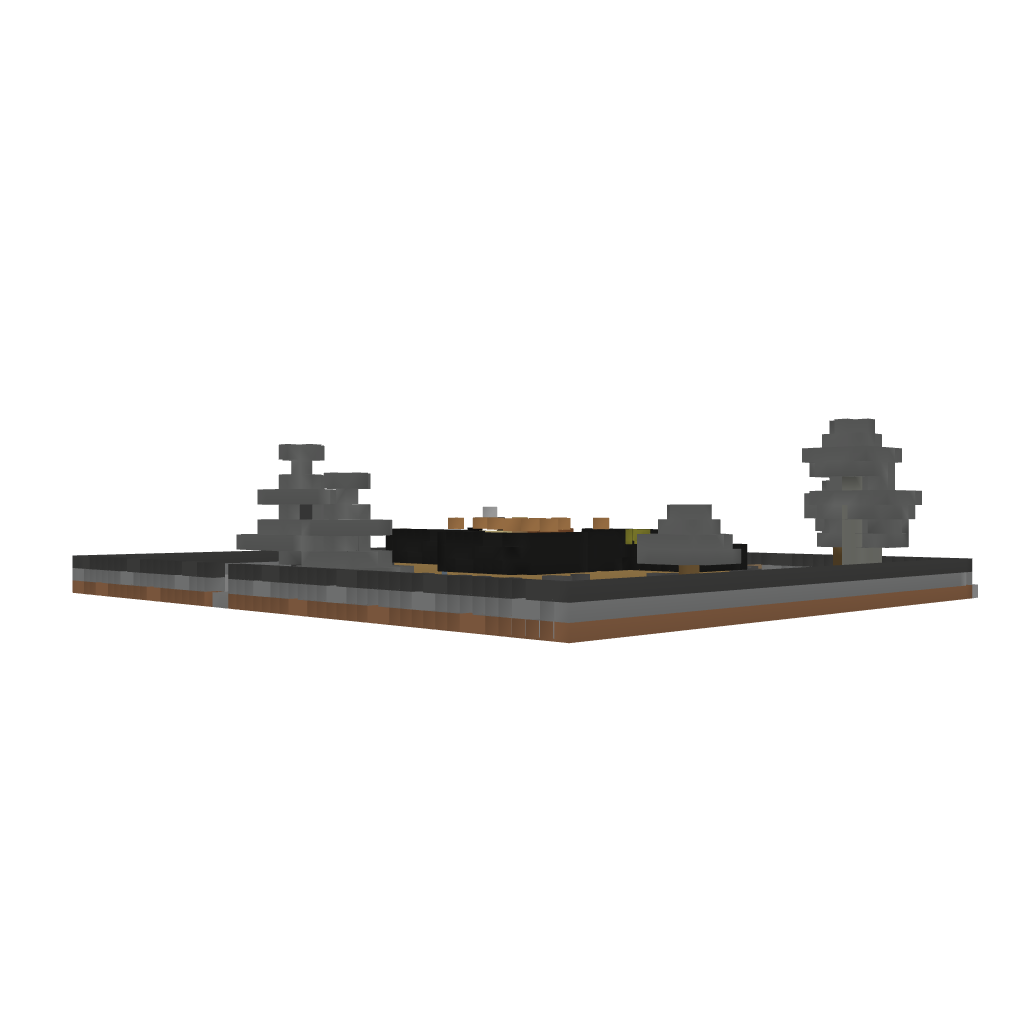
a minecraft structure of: modern home